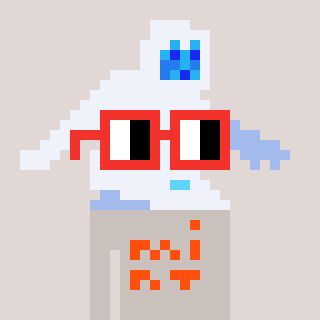
a pixel art character with square red glasses, a yeti-shaped head and a foggrey-colored body on a warm background